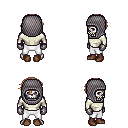
a pixel art fantasy rpg character, male body template, skeleton, white long-sleeve shirt, white pants, light blonde short bangs hairstyle, chain hood, metal gloves, brown shoes, four views (front, back, left, right), 2x2 character sprite sheet, small pixel art, hard edges, no anti-aliasing